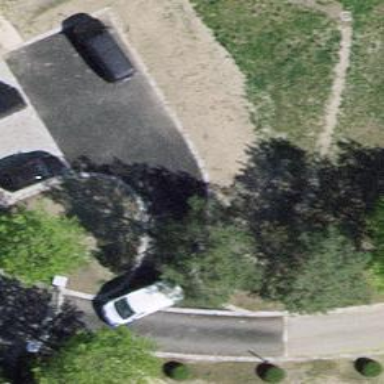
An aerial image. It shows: Parking aisle designated as service road.